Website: walmart
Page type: customer-info-address
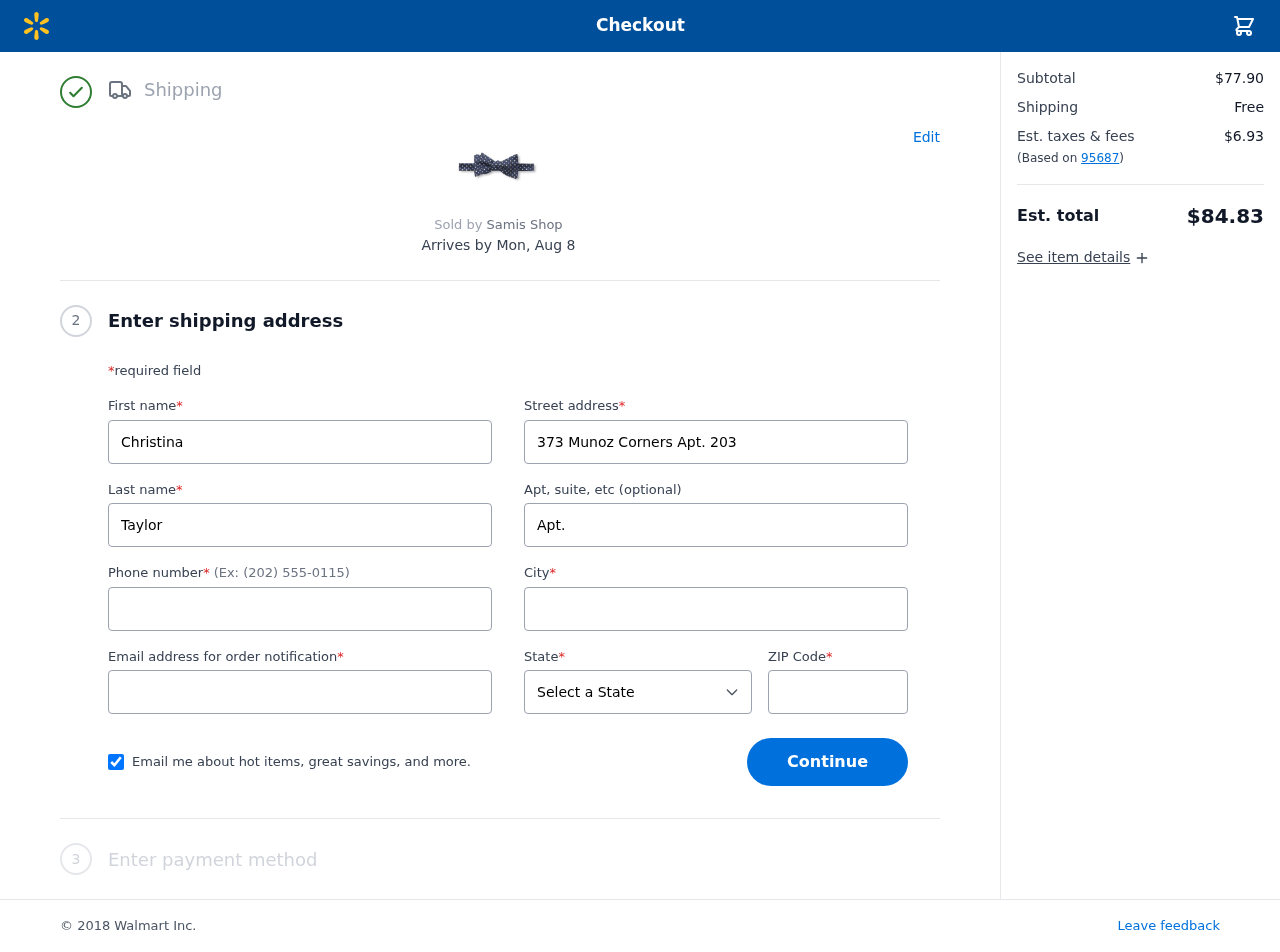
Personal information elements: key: PII_CITY
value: Walkerfort
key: PII_EMAIL
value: ctaylor@hotmail.com
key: PII_FIRSTNAME
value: Christina
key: PII_LASTNAME
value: Taylor
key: PII_PHONE
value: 8563133734
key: PII_POSTCODE
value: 95687
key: PII_STATE
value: Wisconsin
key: PII_STREET
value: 373 Munoz Corners Apt. 203
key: PII_STREET2
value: Apt. 792
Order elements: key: ORDER_DELIVERY_DATE
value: Mon, Aug 8
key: ORDER_SUBTOTAL
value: $77.90
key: ORDER_SHIPPING_COST
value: Free
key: ORDER_TAX
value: $6.93
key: ORDER_TOTAL
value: $84.83